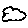
Label: cloud